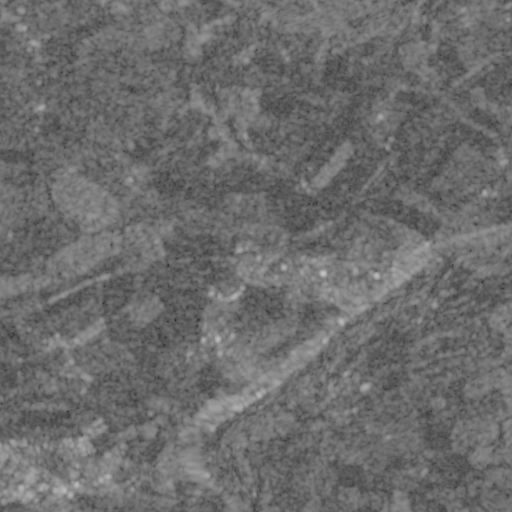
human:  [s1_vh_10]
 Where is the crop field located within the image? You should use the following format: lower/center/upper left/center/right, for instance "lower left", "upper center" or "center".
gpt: The crop field is located in the upper right of the image.
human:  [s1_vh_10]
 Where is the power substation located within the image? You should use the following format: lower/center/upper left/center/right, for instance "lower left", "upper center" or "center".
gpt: The power substation is located in the center left of the image.
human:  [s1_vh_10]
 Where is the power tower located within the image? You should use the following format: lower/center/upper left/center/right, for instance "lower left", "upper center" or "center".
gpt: The power tower is located in the left of the image.
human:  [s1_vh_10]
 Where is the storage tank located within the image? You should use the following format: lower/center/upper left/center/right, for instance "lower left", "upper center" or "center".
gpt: The storage tank is located in the upper right of the image.
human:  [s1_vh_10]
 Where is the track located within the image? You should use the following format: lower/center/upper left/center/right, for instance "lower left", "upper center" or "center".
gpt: The track is located in the center of the image.
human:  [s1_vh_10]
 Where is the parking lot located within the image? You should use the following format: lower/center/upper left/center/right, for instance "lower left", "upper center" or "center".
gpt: There is no parking lot in the image.

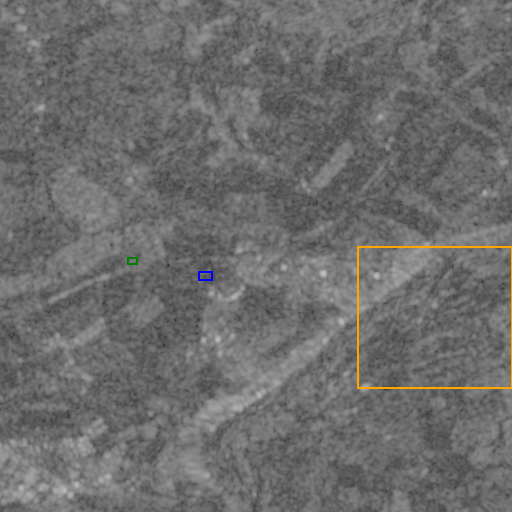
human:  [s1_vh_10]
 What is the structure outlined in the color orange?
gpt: The structure outlined in orange is a park.
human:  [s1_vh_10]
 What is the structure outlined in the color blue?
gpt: The structure outlined in blue is a parking lot.
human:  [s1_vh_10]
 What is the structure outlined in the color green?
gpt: The structure outlined in green is a power substation.
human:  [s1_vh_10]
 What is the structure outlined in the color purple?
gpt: There is no purple outline.